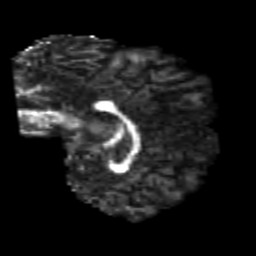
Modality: FA
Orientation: sagittal
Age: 21
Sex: male
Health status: healthy
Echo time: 0.074 s